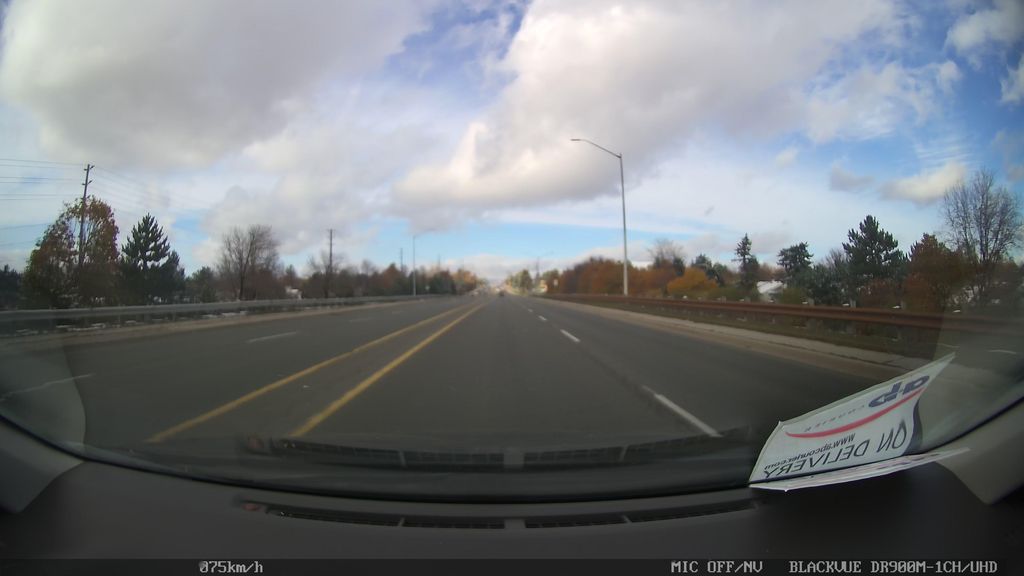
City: toronto